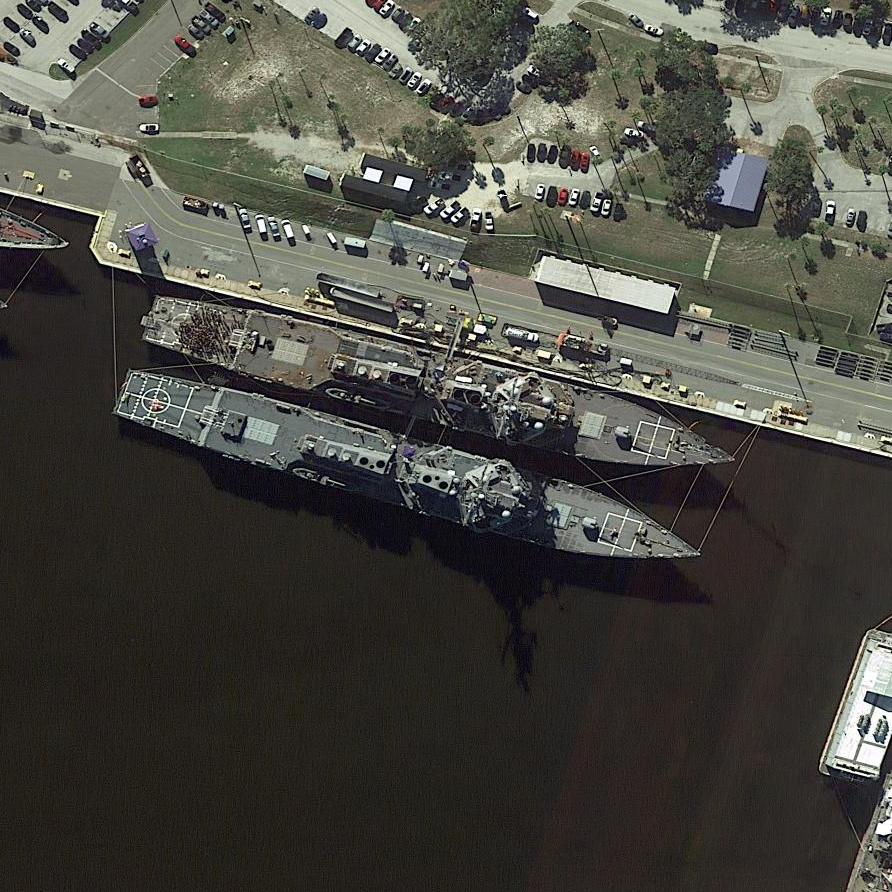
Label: destroyer